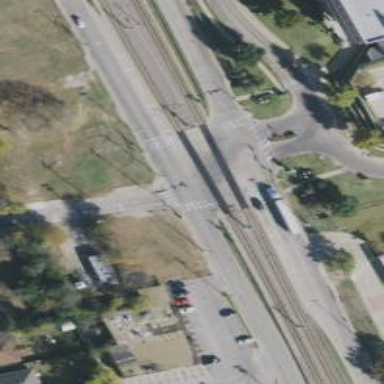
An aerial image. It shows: Railway crossing.